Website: home-depot
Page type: review-order
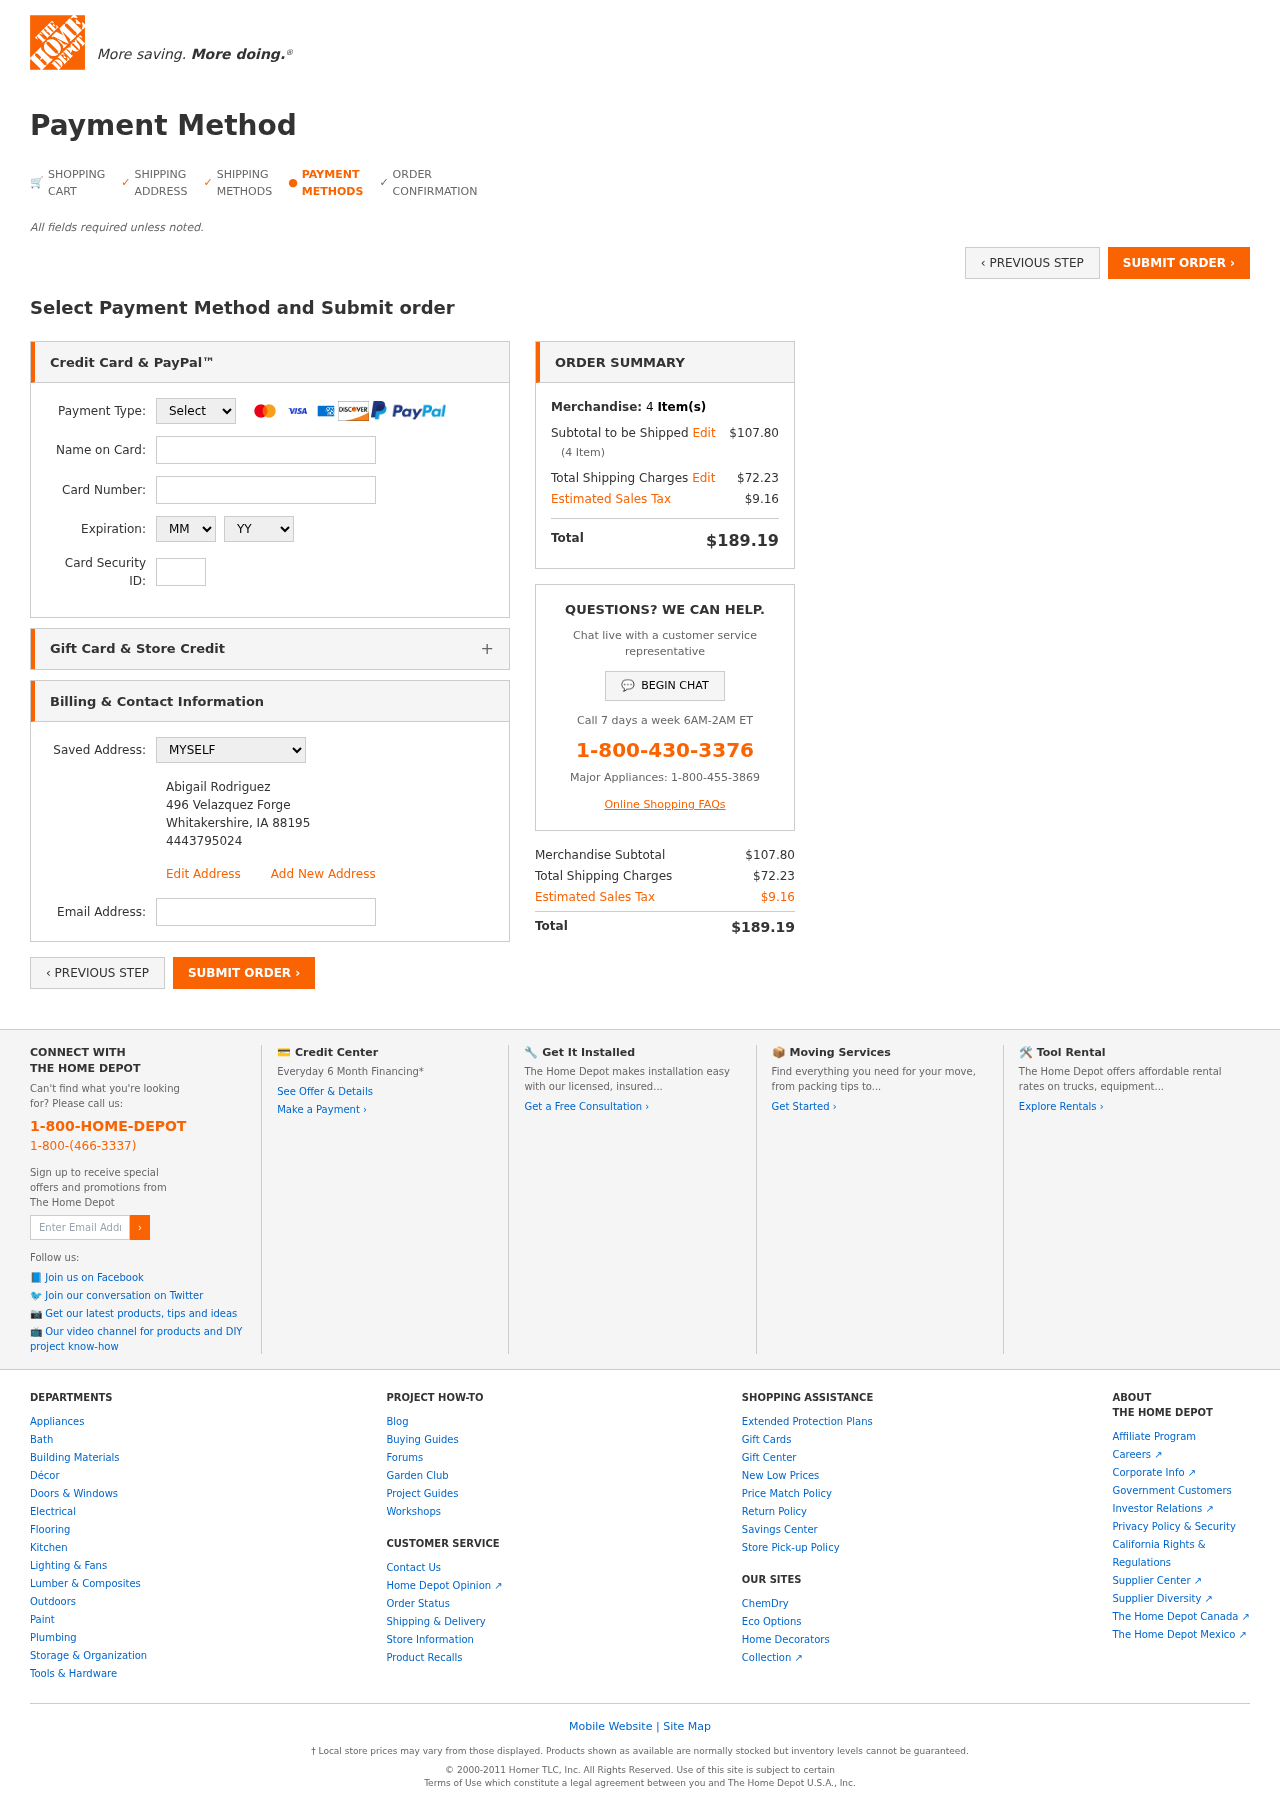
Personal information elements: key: PII_CARD_CVV
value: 800
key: PII_CARD_EXPIRY_MONTH
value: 01
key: PII_CARD_EXPIRY_YEAR
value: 26
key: PII_CARD_NUMBER
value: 4923 9486 2111 1711
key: PII_CARD_TYPE
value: Visa
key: PII_EMAIL
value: abigail.rodriguez@yahoo.com
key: PII_FULLNAME
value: Abigail Rodriguez
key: PII_FULLNAME2
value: Abigail Rodriguez
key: PII_STREET
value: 496 Velazquez Forge
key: PII_CITY2
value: Whitakershire
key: PII_STATE_ABBR2
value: IA
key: PII_POSTCODE
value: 88195
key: PII_POSTCODE_FULL
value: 88195
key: PII_POSTCODE_NUMERIC
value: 88195
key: PII_PHONE2
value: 4443795024
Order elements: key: ORDER_NUM_ITEMS
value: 4
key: ORDER_SUBTOTAL
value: $107.80
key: ORDER_NUM_ITEMS2
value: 4
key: ORDER_SHIPPING_COST
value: $72.23
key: ORDER_TAX
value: $9.16
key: ORDER_TOTAL
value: $189.19
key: ORDER_SUBTOTAL2
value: $107.80
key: ORDER_SHIPPING_COST2
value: $72.23
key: ORDER_TAX2
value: $9.16
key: ORDER_TOTAL2
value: $189.19